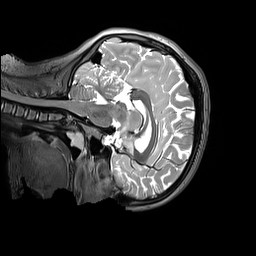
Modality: T2w
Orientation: sagittal
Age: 11
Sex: female
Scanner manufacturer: siemens
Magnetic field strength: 3 T
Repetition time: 3.2 s
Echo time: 0.408 s